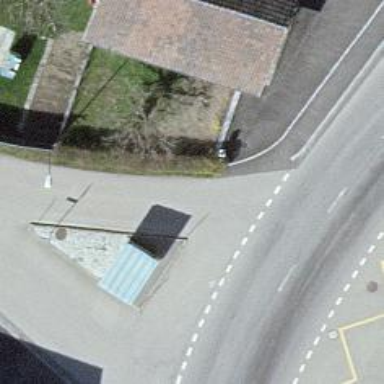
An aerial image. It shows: Bus stop with platform for public transport.